Question: Here I am trying to make a cart selection for multiple product
'''
<?php foreach ($diagnosis as $diagnosi): ?>
<td class="actions">
<?php echo $this->Form->create('Cart',array('id'=>'add-form','url'=>array('controller'=>'carts','action'=>'add')));?>
<?php echo $this->Form->hidden('product_id',array('value'=>$diagnosi['Diagnosi']['id']))?>
<?php echo $this->Form->submit('Add',array('class'=>'btn-success btn btn-lg'));?>
<?php echo $this->Form->end();
?>
</td>
<?php endforeach; ?>
'''
and this is my jquery code
'''
$('#add-form').submit(function(e){
e.preventDefault();
var tis = $(this);
$.post("<?php echo Router::url(array('controller'=>'carts','action'=>'add'));?>",tis.serialize(),function(data){
$('#cart-counter').text(data);
});
alert(tis.serialize());
});
'''
Here problem is it's working for first product after search product, but when I am going to click on 2nd product preventDefault(); is not working.
Here is the output like

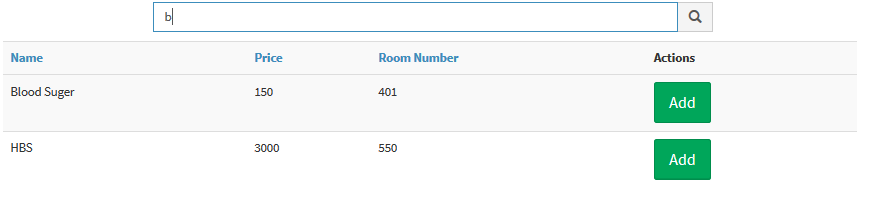
Answer: The problem is that id must be unique in HTML document, however your are creating multiple form elements with the same ids. Try to use class names instead:
'''
<?php foreach ($diagnosis as $diagnosi): ?>
<td class="actions">
<?php echo $this->Form->create('Cart',array('class'=>'add-form','url'=>array('controller'=>'carts','action'=>'add')));?>
<?php echo $this->Form->hidden('product_id',array('value'=>$diagnosi['Diagnosi']['id']))?>
<?php echo $this->Form->submit('Add',array('class'=>'btn-success btn btn-lg'));?>
<?php echo $this->Form->end(); ?>
</td>
<?php endforeach; ?>
'''
And JS code will use class selector to bind submit events to each form:
'''
$('.add-form').submit(function(e) {
// ...
});
'''